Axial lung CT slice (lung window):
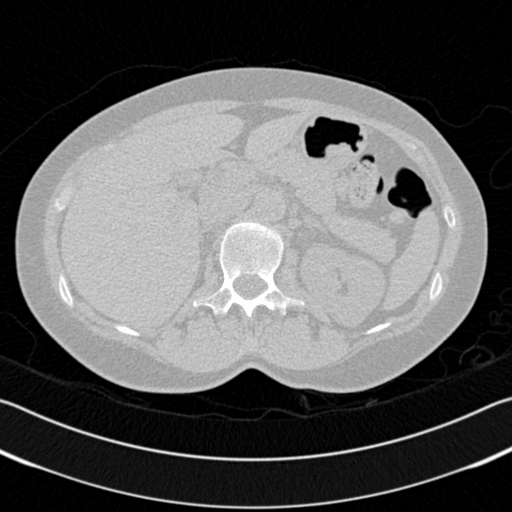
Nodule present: no